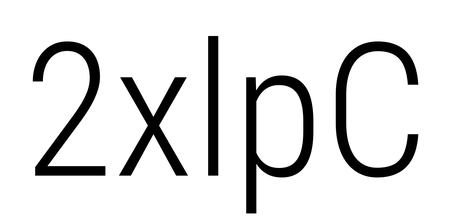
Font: Roboto_Condensed_Light